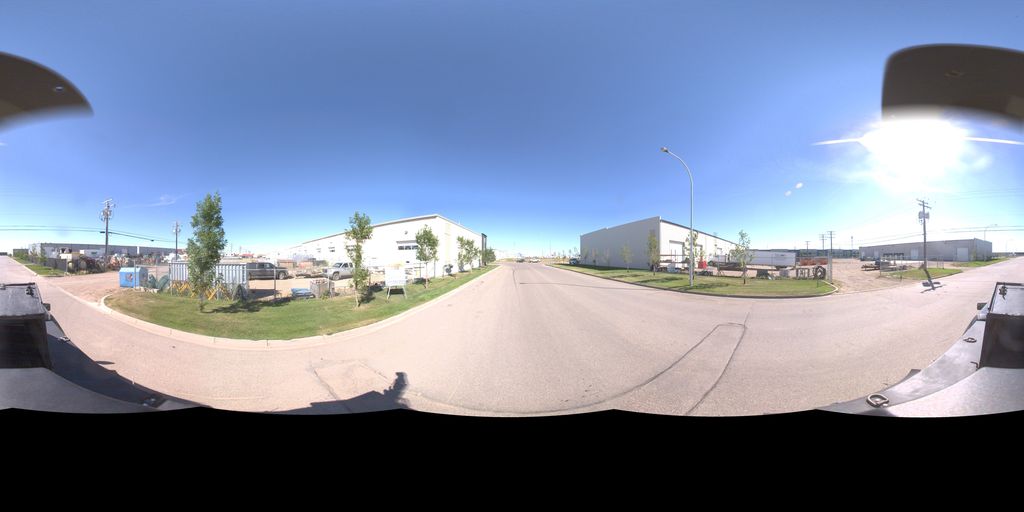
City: saskatoon